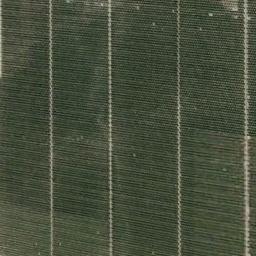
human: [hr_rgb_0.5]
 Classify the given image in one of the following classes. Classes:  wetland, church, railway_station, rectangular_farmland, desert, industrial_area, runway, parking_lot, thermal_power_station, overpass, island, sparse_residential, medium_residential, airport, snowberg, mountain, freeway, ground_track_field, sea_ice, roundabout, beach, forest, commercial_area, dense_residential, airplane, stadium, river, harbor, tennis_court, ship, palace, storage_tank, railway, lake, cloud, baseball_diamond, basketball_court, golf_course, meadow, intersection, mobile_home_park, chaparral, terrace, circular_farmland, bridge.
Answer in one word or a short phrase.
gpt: rectangular_farmland